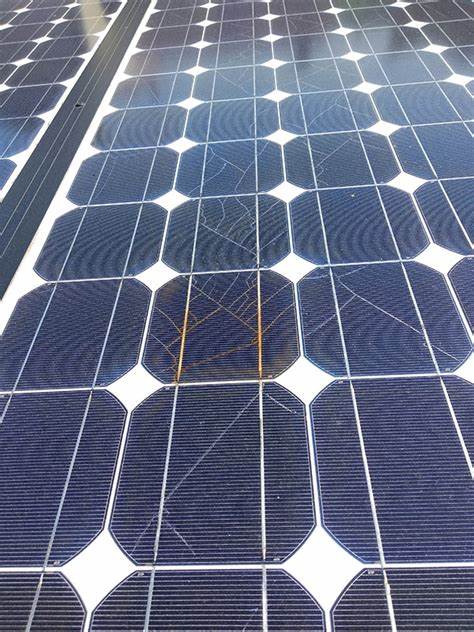
Label: Electrical-damage